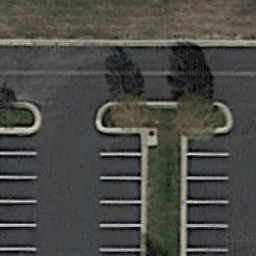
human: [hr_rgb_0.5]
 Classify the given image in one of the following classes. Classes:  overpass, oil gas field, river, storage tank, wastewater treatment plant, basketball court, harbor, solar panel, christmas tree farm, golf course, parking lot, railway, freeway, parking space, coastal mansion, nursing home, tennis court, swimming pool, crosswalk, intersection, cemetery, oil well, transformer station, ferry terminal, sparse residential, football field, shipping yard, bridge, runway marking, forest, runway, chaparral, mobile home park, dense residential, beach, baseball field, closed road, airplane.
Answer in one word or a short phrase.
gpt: parking space